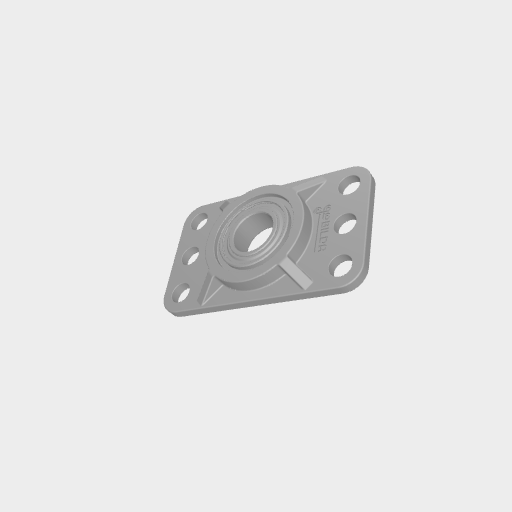
Part: FlatPillowBlock8ID